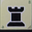
Piece: bR